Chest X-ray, AP view. Patient: 57 years old, sex M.
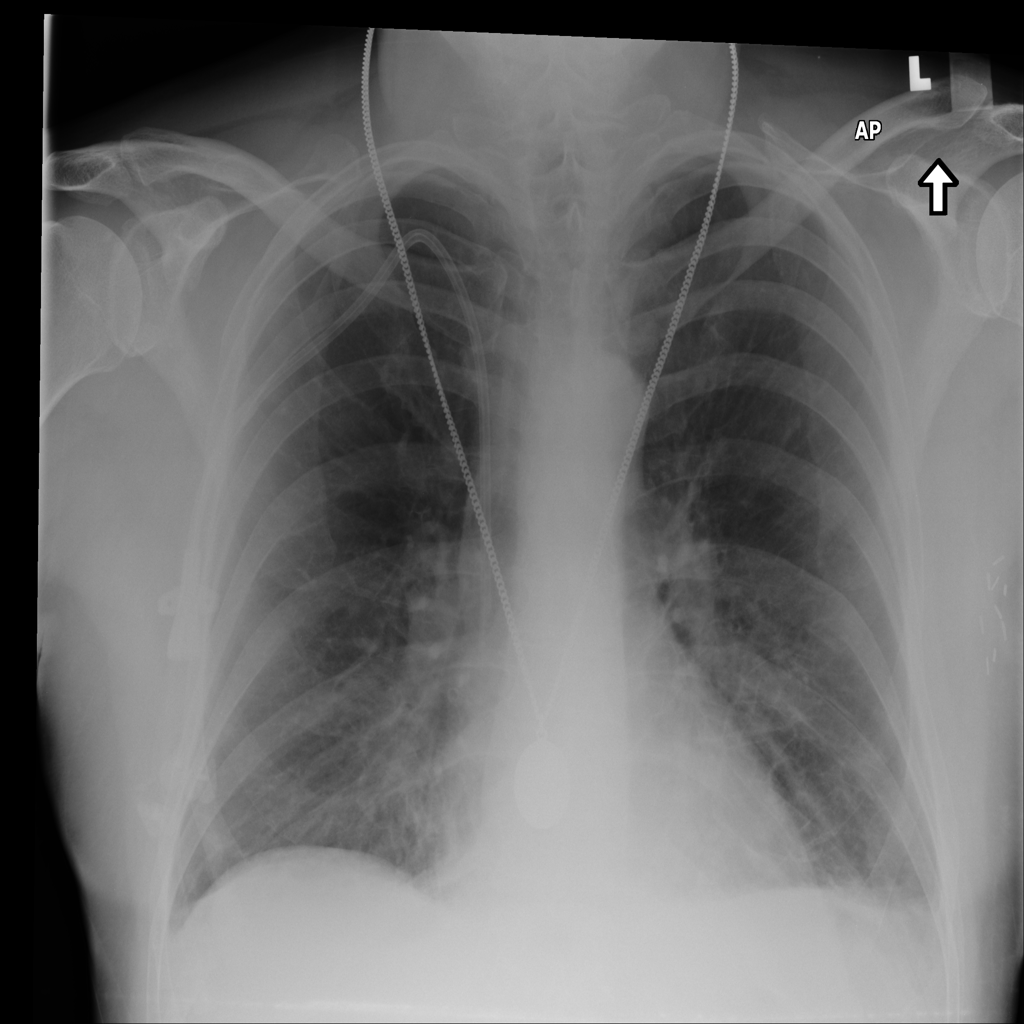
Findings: Edema